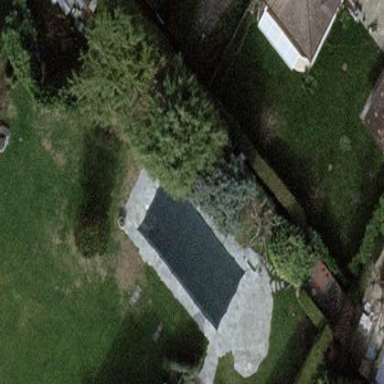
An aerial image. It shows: Swimming pool located in leisure land.